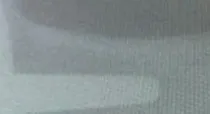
Post-operative lateral plain film radiograph of the patient's left hip. No cause of the patient's mechanical symptoms was detected.
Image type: radiology (x_ray)